Field crop: maize
Growth stage: 2
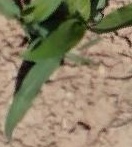
Species: maize